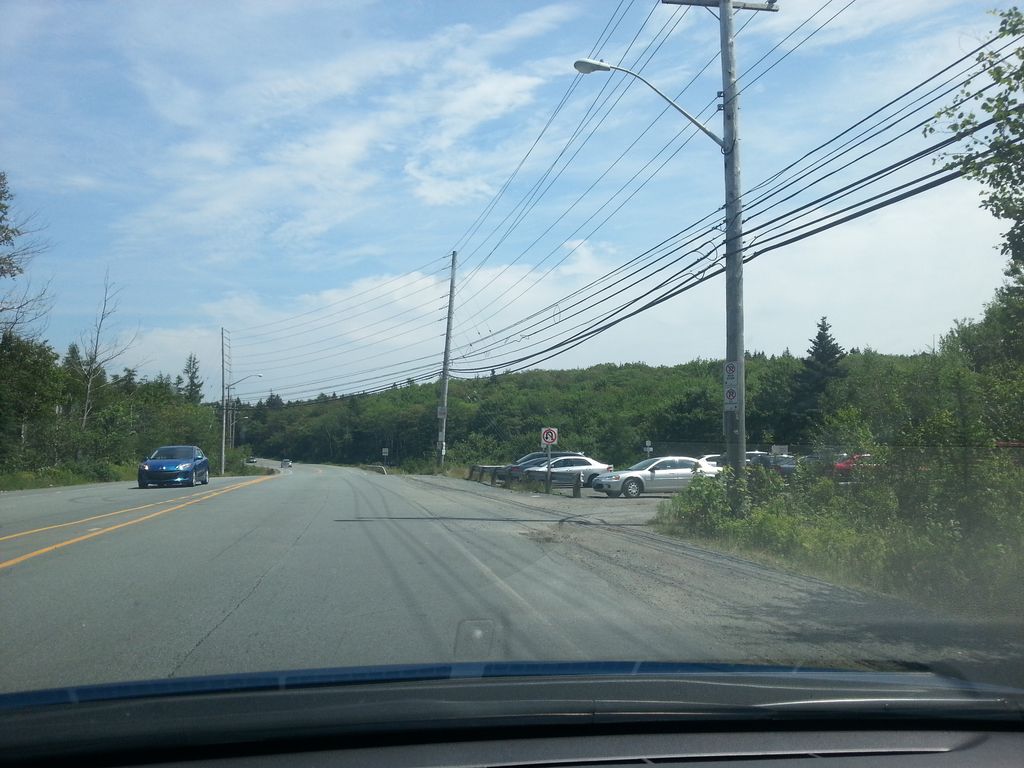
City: halifax